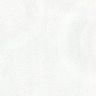
Metastatic tissue present: no